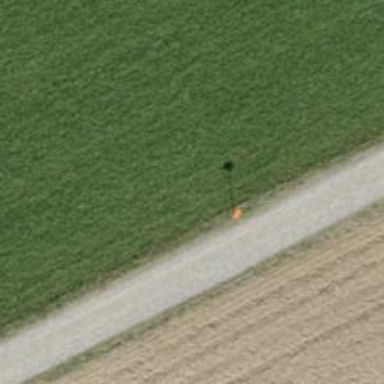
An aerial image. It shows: Orange pipeline marker.